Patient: sex F, age 27
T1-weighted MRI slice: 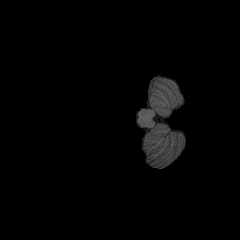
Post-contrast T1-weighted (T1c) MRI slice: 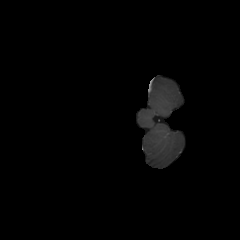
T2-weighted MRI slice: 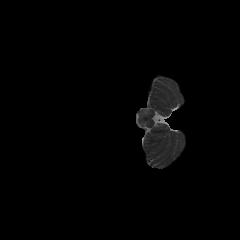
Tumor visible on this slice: no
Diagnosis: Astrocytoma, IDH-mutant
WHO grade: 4